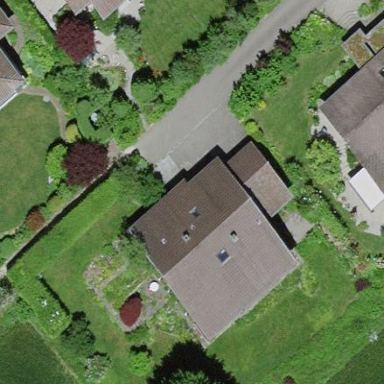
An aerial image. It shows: Residential building.